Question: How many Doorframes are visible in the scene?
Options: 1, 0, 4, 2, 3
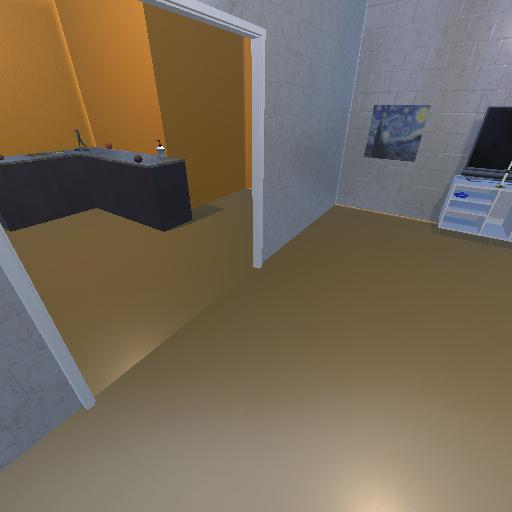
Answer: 1